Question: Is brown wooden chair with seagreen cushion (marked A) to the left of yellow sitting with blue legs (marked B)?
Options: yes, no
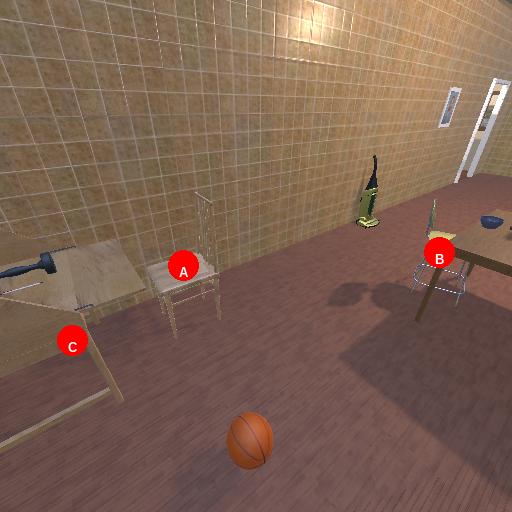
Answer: yes